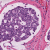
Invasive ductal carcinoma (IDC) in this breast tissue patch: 1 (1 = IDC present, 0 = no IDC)